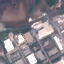
Land use / land cover class: Industrial